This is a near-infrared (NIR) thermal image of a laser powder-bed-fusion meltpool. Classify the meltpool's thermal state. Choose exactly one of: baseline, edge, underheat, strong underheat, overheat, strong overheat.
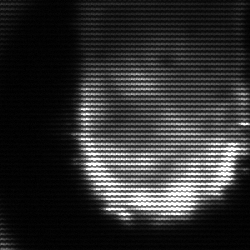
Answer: baseline